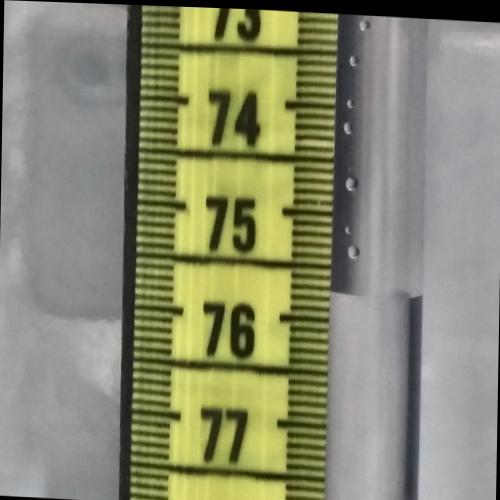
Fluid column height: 75.8 cm